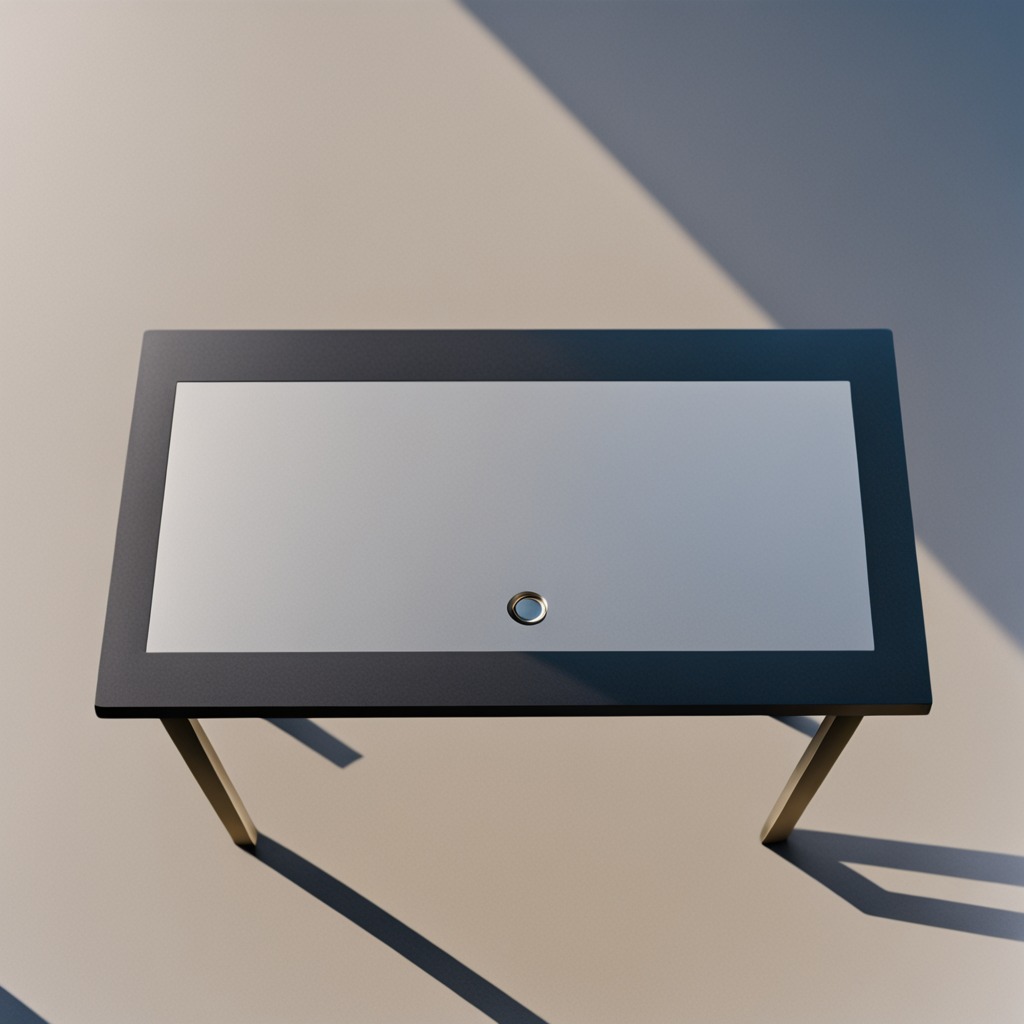
A metal nut is lying on the table in a temporary outdoor tool station.